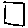
Label: square